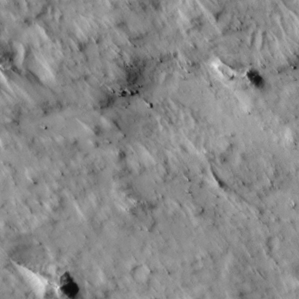
Label: non_frost